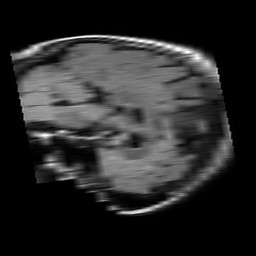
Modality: FLAIR
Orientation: sagittal
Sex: female
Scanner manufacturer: philips
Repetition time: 11 s
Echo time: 0.125 s